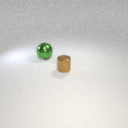
large green metal sphere behind small brown metal cylinder